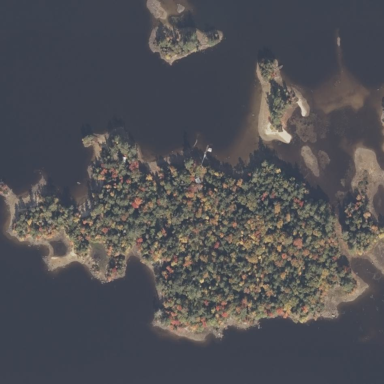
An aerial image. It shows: Island.